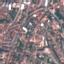
Label: Residential